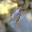
Label: 9